高一 · 立体几何学
如图两正方形 $A B C D, C D F E$ 所在的平面垂直, 将 $\triangle E F C$ 沿着直线 $F C$ 旋转一周,则直线 $E C$ 与 $A C$ 所成角的取值范围是 ( )

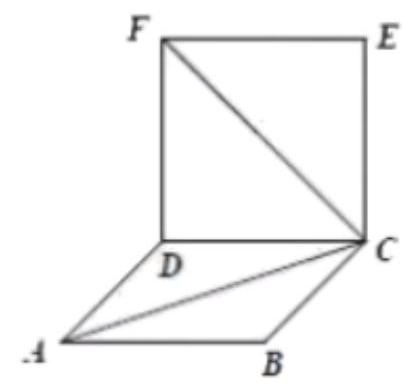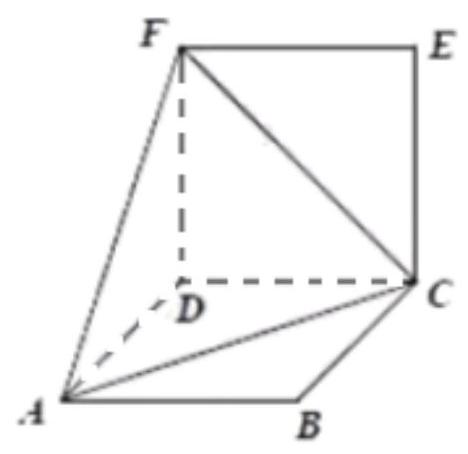
$\left[\frac{\pi}{12}, \frac{5 \pi}{12}\right]$
B. $\left[\frac{\pi}{12}, \frac{7 \pi}{12}\right]$
C. $\left[\frac{\pi}{12}, \frac{\pi}{2}\right]$
D. $\left[\frac{\pi}{6}, \frac{\pi}{2}\right]$
答案: C
解析: 【分析】

可证得 $A F=A C=C F$, 故 $\angle A C F=\frac{\pi}{3}, \angle E C F=\frac{\pi}{4}$, 当 $\triangle E F C$ 沿着直线 $F C$ 旋转一周, $\angle C E A \leq \angle E C F+\angle F C A$, 且 $\angle C E F \geq \angle A C F-\angle E C F$, 结合线线角的取值范围即得解.

【详解】

如下图所示，

连接 $A F$, 因为正方形 $A B C D$ 和 $C D F E$, 则 $A D \perp C D, F D \perp C D, A D=D C=D F$又因为面 $A B C D \perp$ 面 $C D F E$, 面 $A B C D \cap$ 面 $C D F E=C D$,则 $A D \perp$ 面 $C D F E$,

因此 $A D \perp D F$.

因此 $A F^{2}=A D^{2}+D F^{2}, A C^{2}=A D^{2}+D C^{2}, C F^{2}=C D^{2}+D F^{2}$,

则 $A F=A C=C F$,

因此 $\angle A C F=\frac{\pi}{3}$

因为 $\angle E C F=\frac{\pi}{4}$,

则当 $\triangle E F C$ 沿着直线 $F C$ 旋转一周, $\angle C E A \leq \angle E C F+\angle F C A=\frac{7 \pi}{12}$

$\angle C E F \geq \angle A C F-\angle E C F=\frac{\pi}{12}$,

当 $\angle C E F$ 为锐角或直角时, 直线 $E C$ 和 $A C$ 所成角的等于 $\angle C E F$

当 $\angle C E F$ 为针角时, 直线 $E C$ 和 $A C$ 所成的角等于 $\angle C E F$ 的补角
因此直线 $E C$ 和 $A C$ 所成的角的取值范围是 $\left[\frac{\pi}{12}, \frac{\pi}{2}\right]$

故选: $C$.

【点睛】

本题考查了空间中直线与直线的夹角, 考查了学生空间想象, 转化划归, 数学运算的能力, 属于较难题.